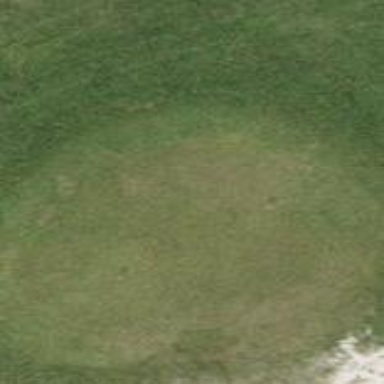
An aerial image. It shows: Golf green.